The image folds the raw vibration samples of a bearing signal into a 2-D grayscale square (signal-to-image encoding). Based on the visible evidence, which condition applies: normal, inner_race, outer_race, ball?
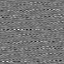
Answer: outer_race